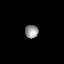
Tissue: lung
Cell type: Endothelial cells
Senescence score: 0.6403
Nuclear area (px): 169
Mean DAPI intensity: 151.846